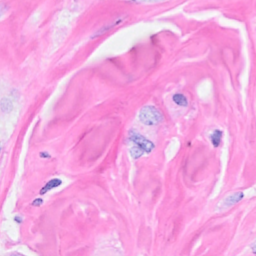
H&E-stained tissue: Breast